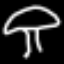
Label: mushroom